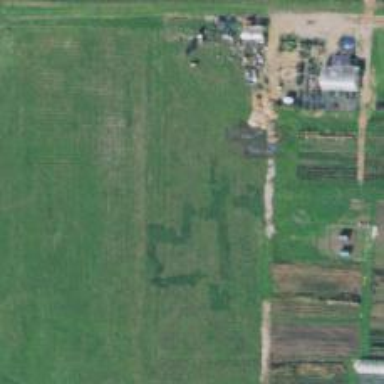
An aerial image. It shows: Historic maze.